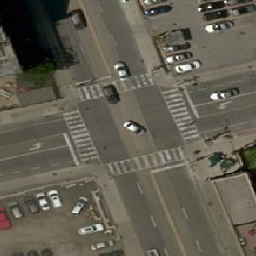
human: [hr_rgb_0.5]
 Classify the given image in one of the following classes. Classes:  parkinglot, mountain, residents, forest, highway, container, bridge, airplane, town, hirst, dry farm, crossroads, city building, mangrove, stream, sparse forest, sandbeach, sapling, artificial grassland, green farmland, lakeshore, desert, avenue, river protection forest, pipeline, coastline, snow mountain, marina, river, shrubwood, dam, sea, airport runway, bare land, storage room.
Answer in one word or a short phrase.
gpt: crossroads